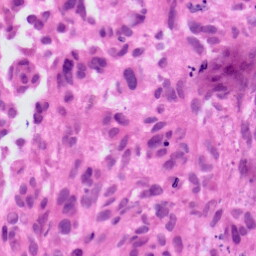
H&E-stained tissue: Skin